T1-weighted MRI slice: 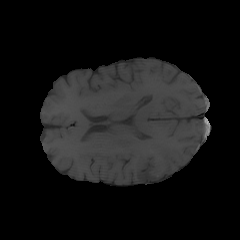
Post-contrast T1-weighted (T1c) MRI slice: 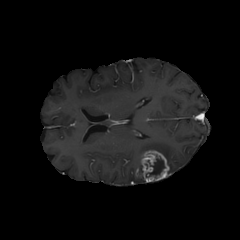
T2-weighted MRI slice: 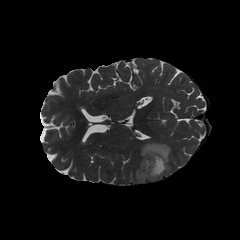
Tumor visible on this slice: yes